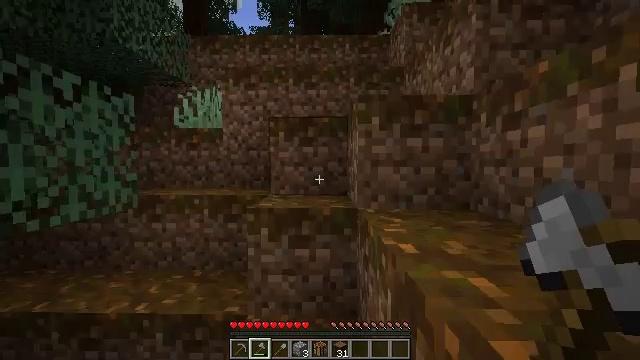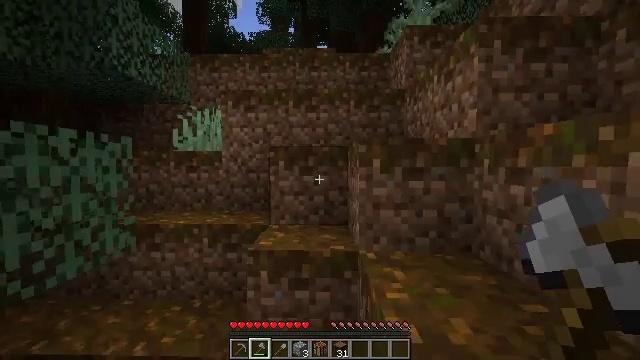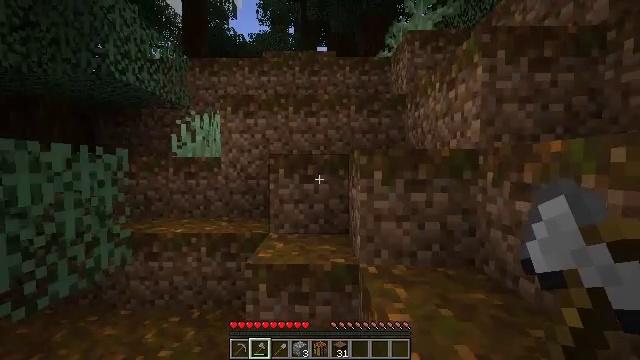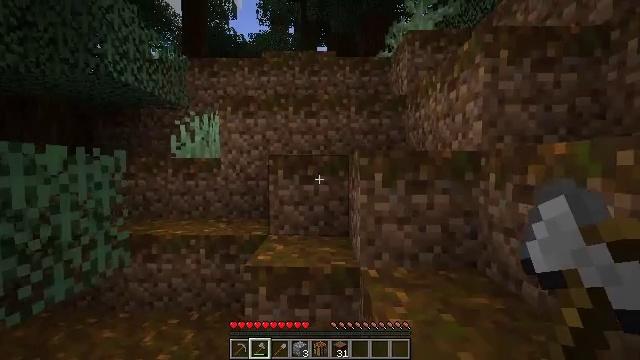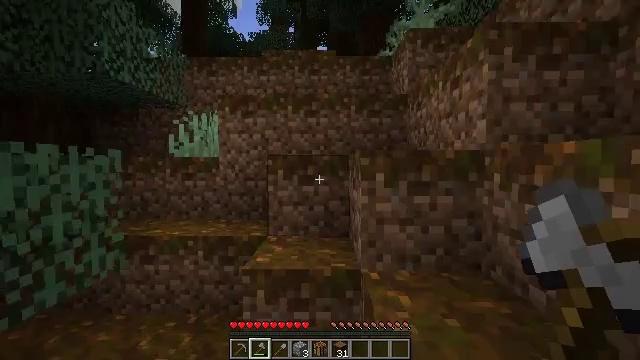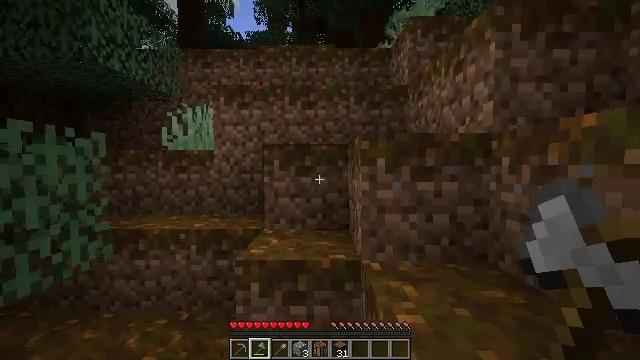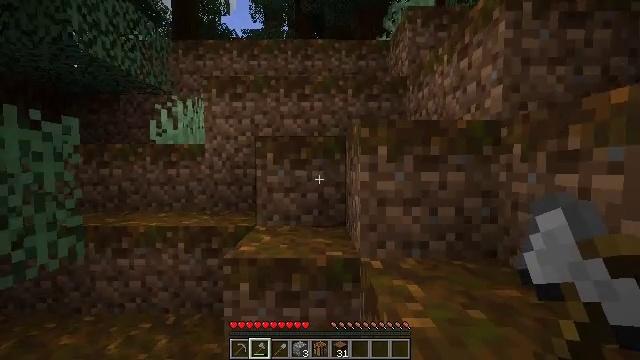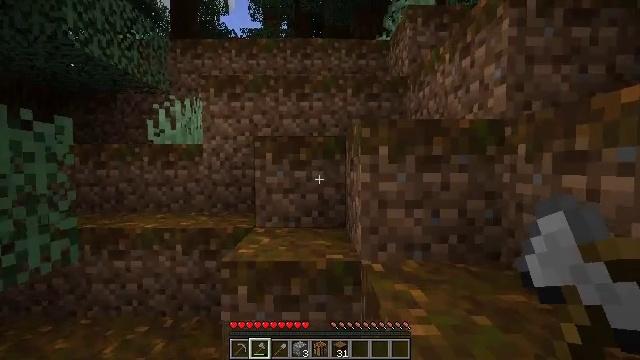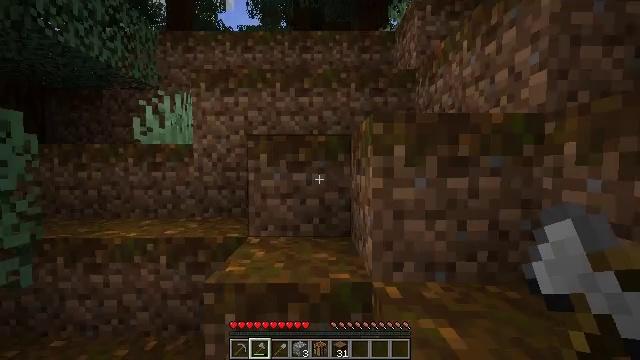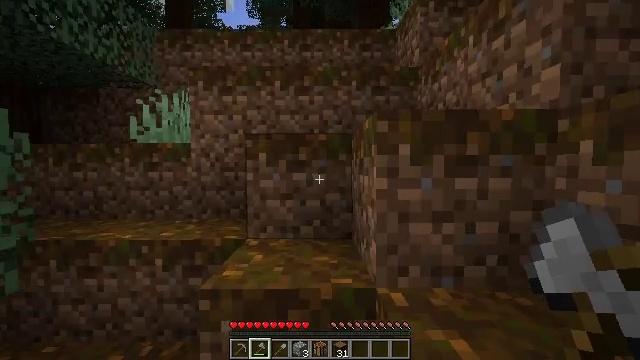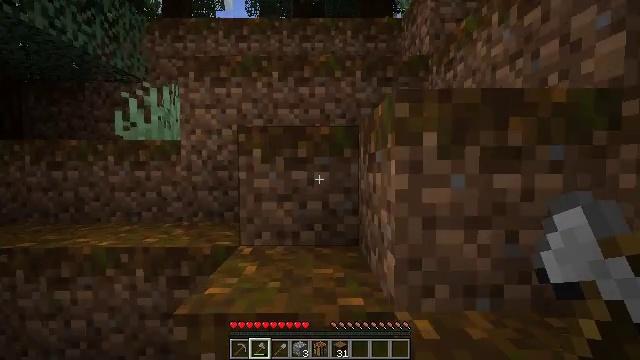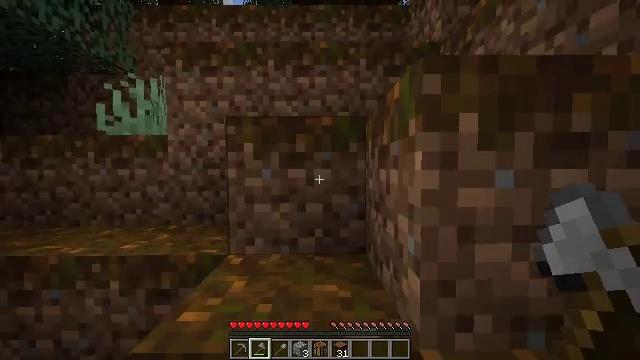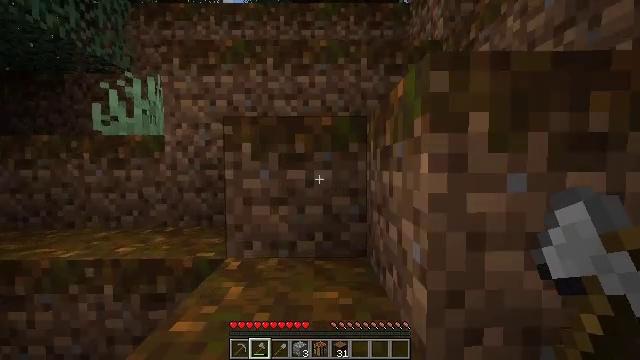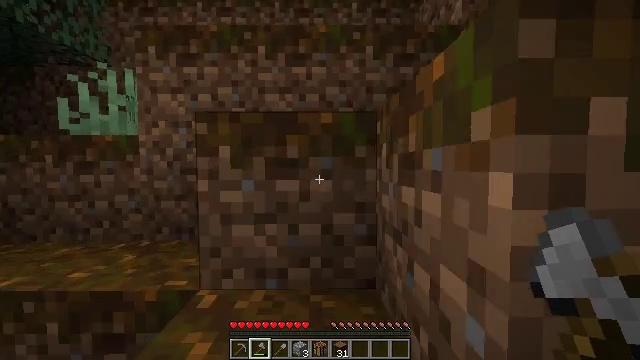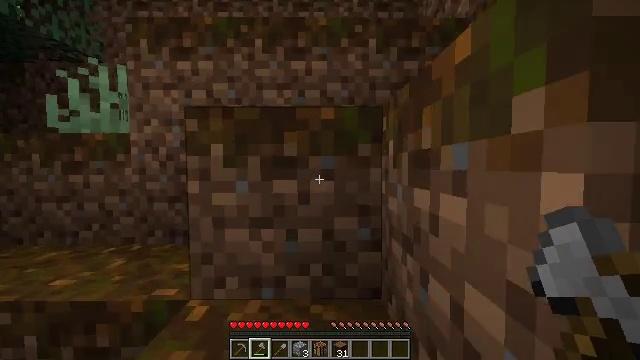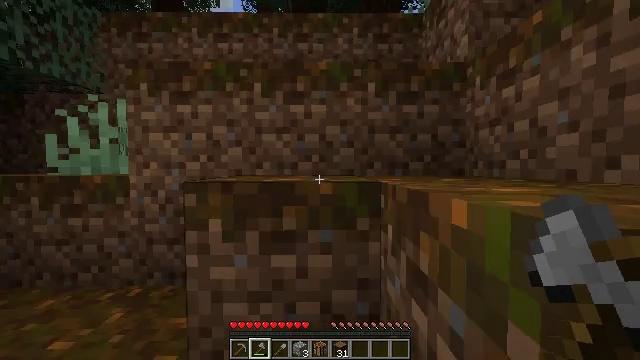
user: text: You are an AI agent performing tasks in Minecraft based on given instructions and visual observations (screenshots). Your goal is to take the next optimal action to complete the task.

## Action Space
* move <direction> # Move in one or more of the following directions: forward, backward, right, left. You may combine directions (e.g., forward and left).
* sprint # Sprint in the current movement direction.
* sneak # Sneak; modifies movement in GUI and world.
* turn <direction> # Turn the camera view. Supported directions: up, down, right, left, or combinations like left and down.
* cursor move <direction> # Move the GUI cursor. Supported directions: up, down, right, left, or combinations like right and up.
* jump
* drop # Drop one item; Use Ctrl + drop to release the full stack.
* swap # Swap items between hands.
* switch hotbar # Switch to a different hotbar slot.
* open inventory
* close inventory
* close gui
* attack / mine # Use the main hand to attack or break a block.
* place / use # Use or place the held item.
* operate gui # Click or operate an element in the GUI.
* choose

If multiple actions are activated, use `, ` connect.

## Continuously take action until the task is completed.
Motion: motion action
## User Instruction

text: Extract mossy cobblestone using a pickaxe.
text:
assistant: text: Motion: move forward, jump
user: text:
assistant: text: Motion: move forward
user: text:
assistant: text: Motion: move forward
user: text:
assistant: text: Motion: move forward
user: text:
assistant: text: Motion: move forward
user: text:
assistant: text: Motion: move forward
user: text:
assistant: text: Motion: move forward
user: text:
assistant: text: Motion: move forward
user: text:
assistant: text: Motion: move forward
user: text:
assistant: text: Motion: move forward
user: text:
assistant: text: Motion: move forward
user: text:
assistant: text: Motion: move forward
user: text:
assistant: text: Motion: move forward
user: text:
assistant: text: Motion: move forward
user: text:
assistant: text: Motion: move forward, jump
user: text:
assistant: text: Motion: move forward, jump
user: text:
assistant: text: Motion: move forward, jump
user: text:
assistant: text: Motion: move forward, jump
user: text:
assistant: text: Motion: move forward
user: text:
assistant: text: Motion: move forward
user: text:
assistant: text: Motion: move forward, turn left
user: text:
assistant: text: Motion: move forward
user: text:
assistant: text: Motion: move forward
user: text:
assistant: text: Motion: move forward
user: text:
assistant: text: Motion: move forward, jump
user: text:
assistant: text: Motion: move forward, jump
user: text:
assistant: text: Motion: move forward, jump
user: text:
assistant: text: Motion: move forward, jump
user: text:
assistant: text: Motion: move forward
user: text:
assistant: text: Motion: move forward